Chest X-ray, PA view. Patient: 38 years old, sex M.
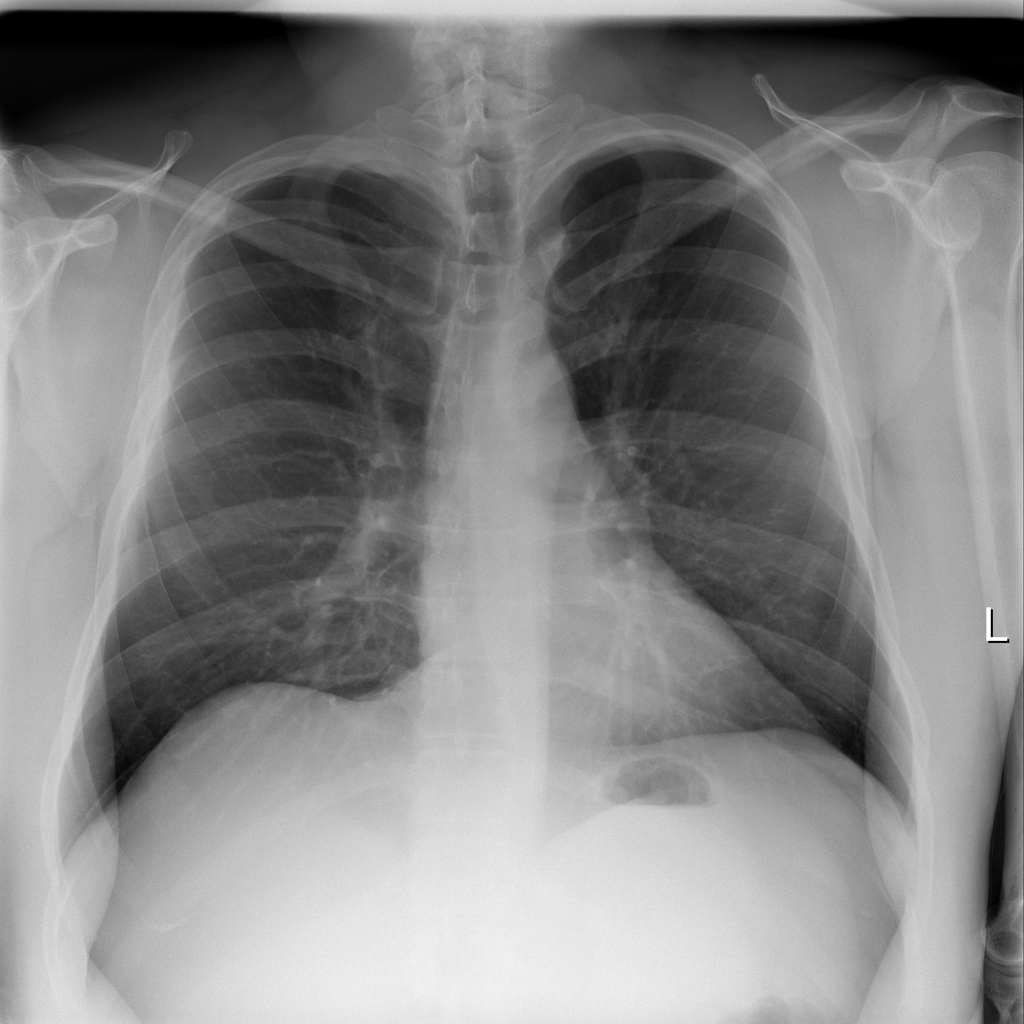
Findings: No Finding